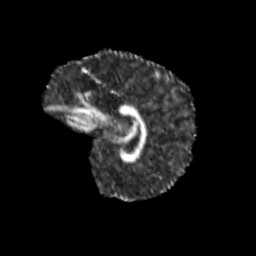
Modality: FA
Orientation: sagittal
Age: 9
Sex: male
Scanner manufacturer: siemens
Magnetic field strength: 3 T
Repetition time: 3.8 s
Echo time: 0.07 s